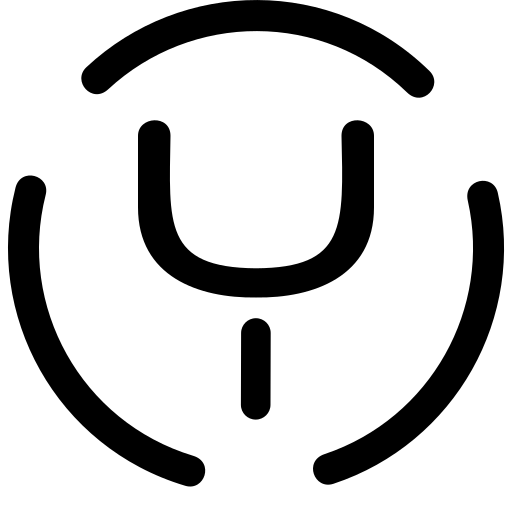
Tags: icon, FontAwesome, fa-icon, brand, bity